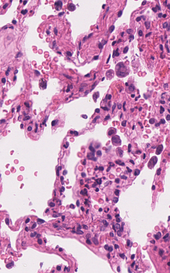
Tumor epithelial tissue: no
Tumor-associated stroma tissue: no
Normal tissue: yes